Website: home-depot
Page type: address-validator
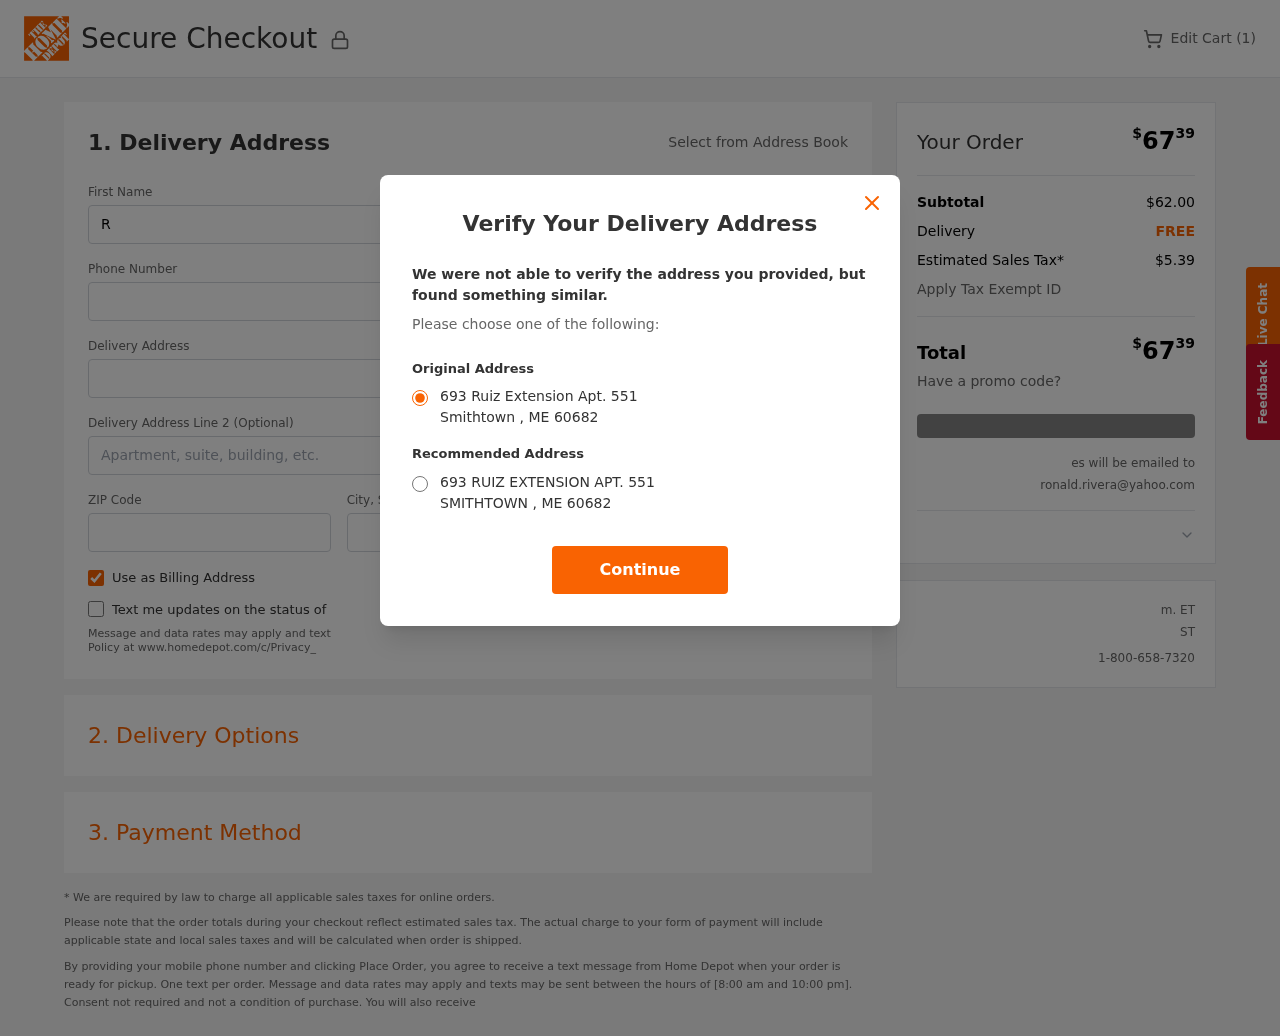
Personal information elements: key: PII_CITY
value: Smithtown
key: PII_EMAIL
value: ronald.rivera@yahoo.com
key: PII_POSTCODE
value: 60682
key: PII_STATE_ABBR
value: ME
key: PII_STREET
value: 693 Ruiz Extension Apt. 551
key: PII_FIRSTNAME
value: Ronald
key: PII_LASTNAME
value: Rivera
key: PII_PHONE
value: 5603718659
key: PII_STREET2
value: Suite 750
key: PII_CITY_STATE
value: Smithtown, ME
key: PII_STREET_ALT
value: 693 RUIZ EXTENSION APT. 551
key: PII_CITY_ALT
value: SMITHTOWN
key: PII_POSTCODE_FULL
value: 60682
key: PII_POSTCODE_NUMERIC
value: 60682
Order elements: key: ORDER_NUM_ITEMS
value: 1
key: ORDER_TOTAL
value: $6739
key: ORDER_SUBTOTAL
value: $62.00
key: ORDER_SHIPPING_COST
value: FREE
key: ORDER_TAX
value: $5.39